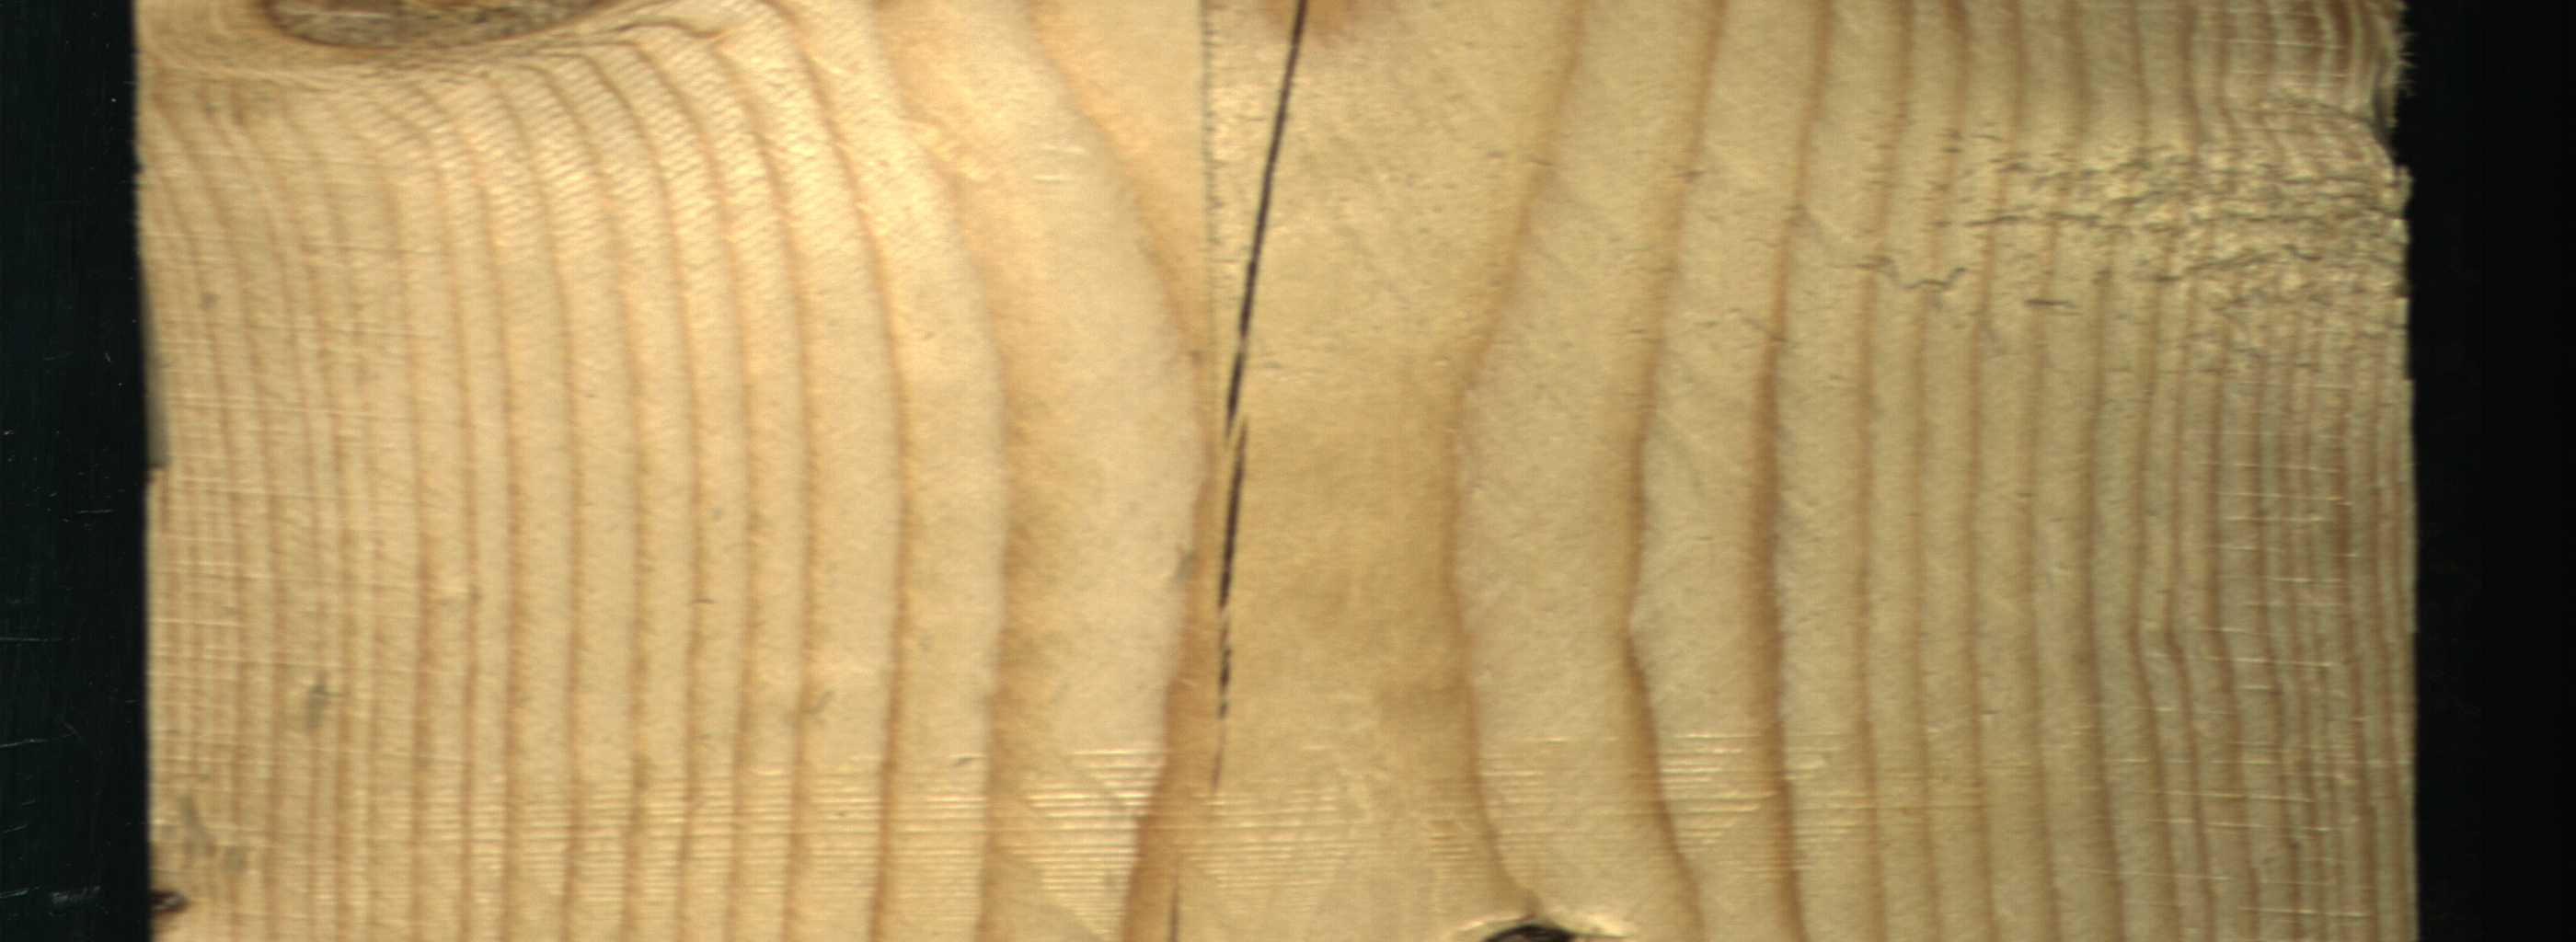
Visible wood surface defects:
Crack
Knot_missing
Knot_missing
Dead_Knot
Dead_Knot
Dead_Knot